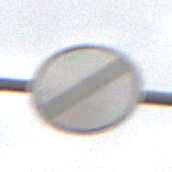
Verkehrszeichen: EndeSaemtlicherBegrenzungen
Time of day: MorningAfternoon
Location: Outdoor (Nature)
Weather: Overcast
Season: NotSpecified
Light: Natural